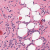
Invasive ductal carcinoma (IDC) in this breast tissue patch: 0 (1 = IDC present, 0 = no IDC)